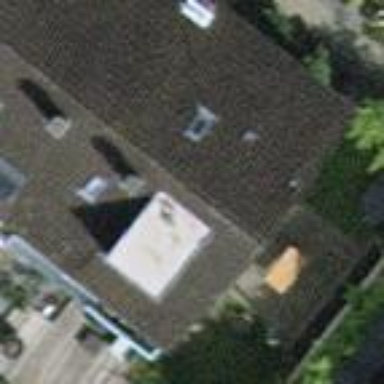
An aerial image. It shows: Terrace building.